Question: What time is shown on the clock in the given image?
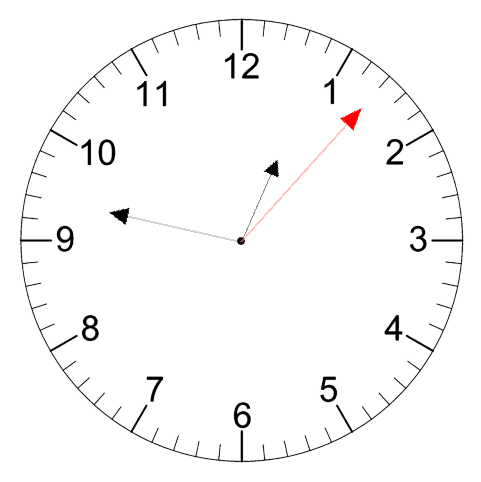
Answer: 12:47:07